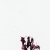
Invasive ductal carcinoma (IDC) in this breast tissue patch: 0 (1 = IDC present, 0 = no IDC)